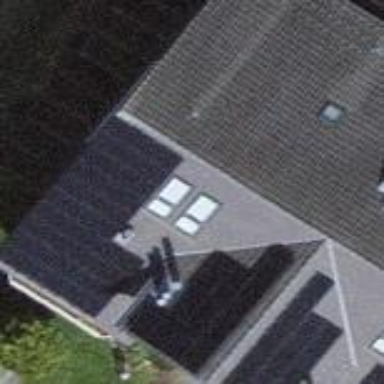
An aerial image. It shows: Solar power generator using photovoltaic method with solar photovoltaic panel types.